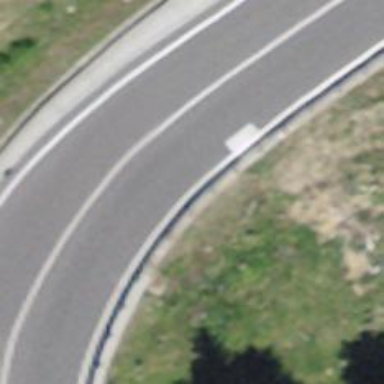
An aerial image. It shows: Asphalt trunk highway.